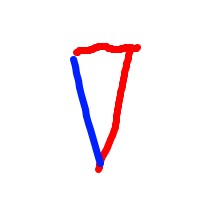
Shape: triangle